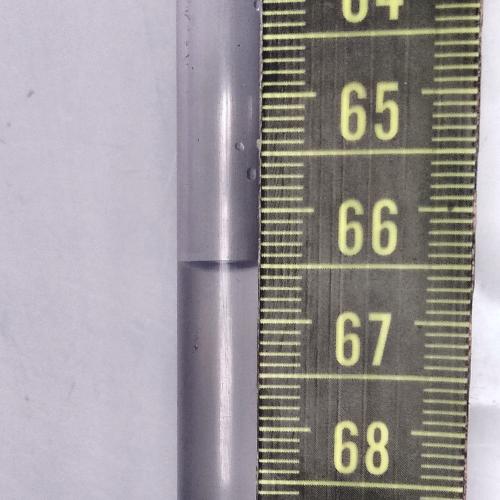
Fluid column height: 66.5 cm